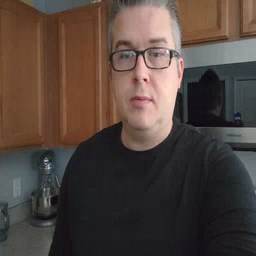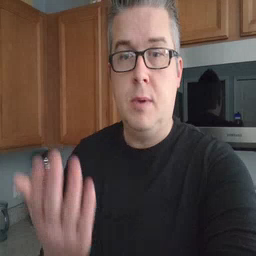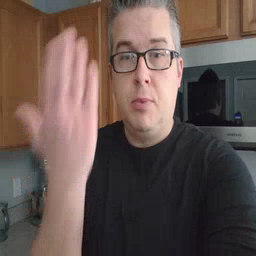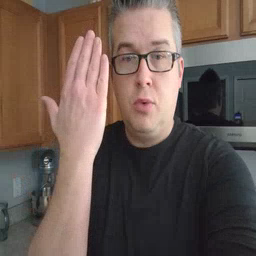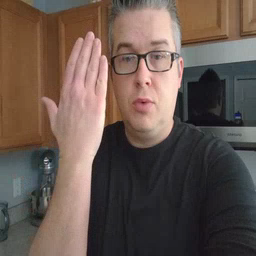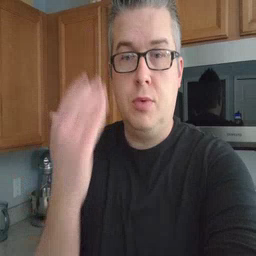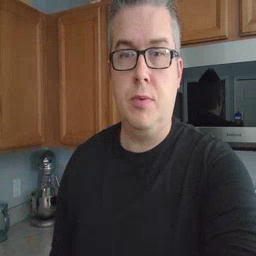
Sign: morning